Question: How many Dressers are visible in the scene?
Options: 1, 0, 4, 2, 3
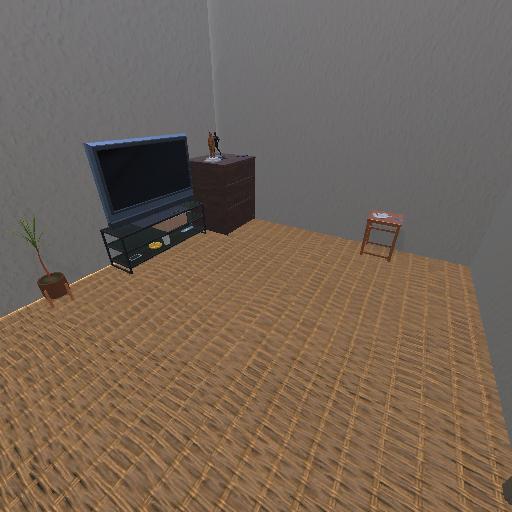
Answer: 1